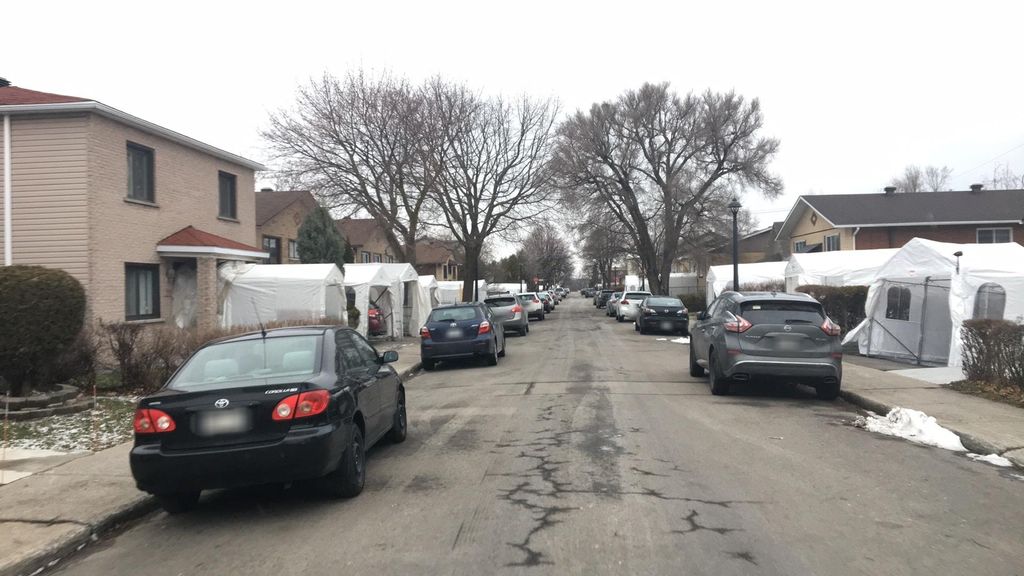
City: montreal